Question: What I'm trying to accomplish in Excel is the following:
Excel sheet is given with fixed values: (keys A1:C1 / values A2:C2) , and DATA: (A5:variable)
Required output is different XML files per DATA value.

I cannot figure out the right vbscript syntax. But it should do something like:
1. Get fixed values into an associative array or dictionary
2. Loop through the data (until blank line)
3. Create new structure where fixed values and data are combined
4. Output to separate XML files (new file per data element).
Someone who can show this in VBA syntax?
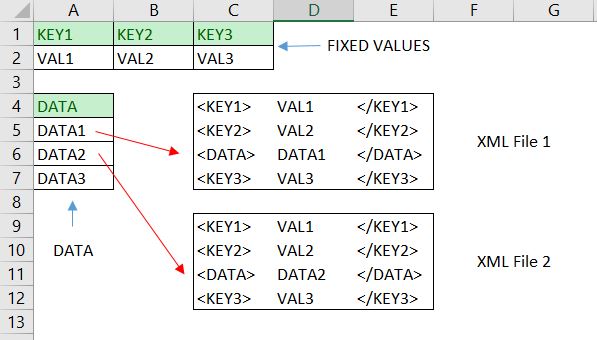
Answer: Note: this is not complete answer, but the main idea...
'''
Option Explicit
Sub ExportToXml()
Dim i As Integer, j As Integer
Dim wsh As Worksheet, sTmp As String
Set wsh = ThisWorkbook.Worksheets(1)
i = 5
Do While wsh.Range("A" & i) <> ""
Debug.Print "=== new file here ==="
'key1 & key2
sTmp = ""
For j = 0 To 1
sTmp = sTmp & "<" & wsh.Range("A1").Offset(ColumnOffset:=j) & ">" & wsh.Range("A2").Offset(ColumnOffset:=j) & _
"</" & wsh.Range("A1").Offset(ColumnOffset:=j) & ">" & vbCrLf
Next j
'data
sTmp = sTmp & "<" & wsh.Range("A4") & ">" & wsh.Range("A" & i) & "</" & wsh.Range("A4") & ">" & vbCrLf
'key 3
sTmp = sTmp & "<" & wsh.Range("A1").Offset(ColumnOffset:=2) & ">" & wsh.Range("A2").Offset(ColumnOffset:=2) & _
"</" & wsh.Range("A1").Offset(ColumnOffset:=2) & ">"
Debug.Print sTmp
Debug.Print
i = i + 1
Loop
Set wsh = Nothing
End Sub
'''
Result:
'''
=== new file here ===
<KEY1>VAL1</KEY1>
<KEY2>VAL2</KEY2>
<DATA>DATA1</DATA>
<KEY3>VAL3</KEY3>
=== new file here ===
<KEY1>VAL1</KEY1>
<KEY2>VAL2</KEY2>
<DATA>DATA2</DATA>
<KEY3>VAL3</KEY3>
=== new file here ===
<KEY1>VAL1</KEY1>
<KEY2>VAL2</KEY2>
<DATA>DATA3</DATA>
<KEY3>VAL3</KEY3>
'''
All you need to do is to change the script to your needs. ;)